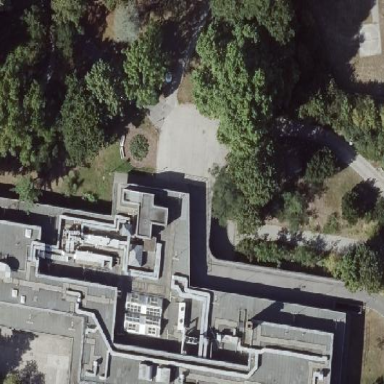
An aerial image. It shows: Hospital building with flat roof.